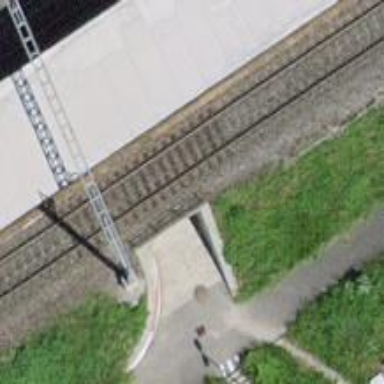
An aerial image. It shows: Single railway track with electrified contact line.